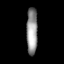
Tissue: prostate
Cell type: T cells
Senescence score: 0.7352
Nuclear area (px): 506
Mean DAPI intensity: 148.172